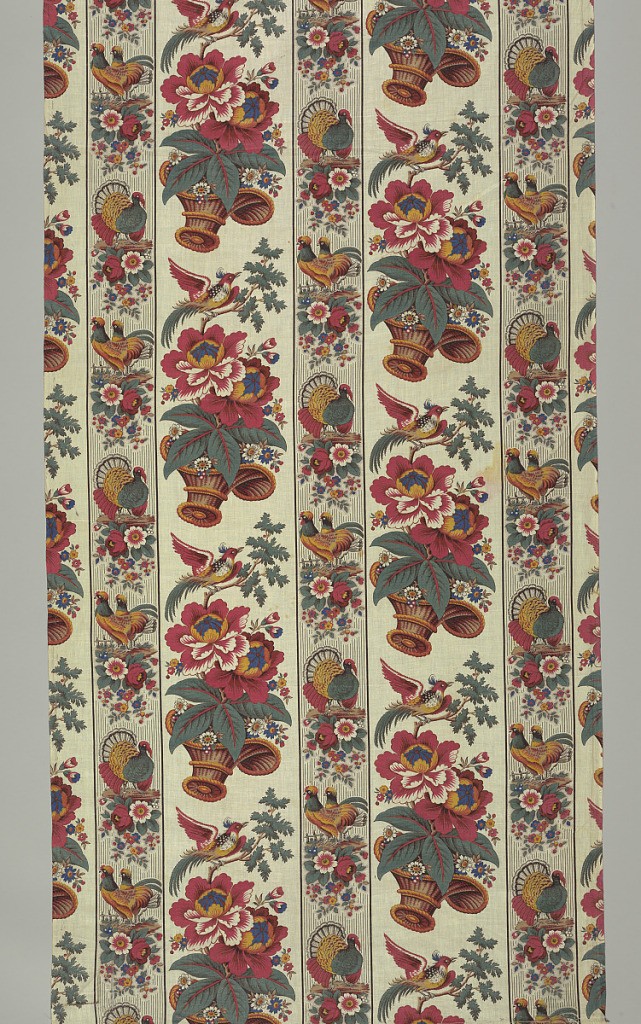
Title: Textile
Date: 19th century
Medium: cotton Technique: printed on plain weave
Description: Alternating vertical bands with flowers and birds in polychrome. Narrow band has roosters, chickens and turkeys resting on clusters of flowers. Wider band has large baskets of flowers alternating with an exotic bird on a branch.